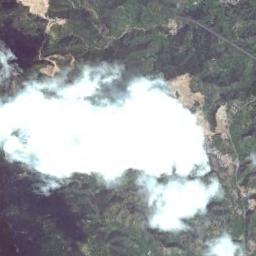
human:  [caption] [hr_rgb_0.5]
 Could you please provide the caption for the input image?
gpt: The white cloud is above green land .

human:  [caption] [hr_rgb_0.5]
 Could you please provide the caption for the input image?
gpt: There is a little thin cloud above the farmland .

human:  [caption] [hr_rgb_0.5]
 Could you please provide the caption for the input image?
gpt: The cumulus clouds are located above the land covered by dense vegetation and the shadow of the clouds is on the land .

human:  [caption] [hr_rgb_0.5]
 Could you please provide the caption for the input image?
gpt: Large group of white clouds on green land .

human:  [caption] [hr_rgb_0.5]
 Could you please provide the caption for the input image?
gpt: One piece of thick white cloud over a green mountain .